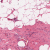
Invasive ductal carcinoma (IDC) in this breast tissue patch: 0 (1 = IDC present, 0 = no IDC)